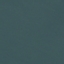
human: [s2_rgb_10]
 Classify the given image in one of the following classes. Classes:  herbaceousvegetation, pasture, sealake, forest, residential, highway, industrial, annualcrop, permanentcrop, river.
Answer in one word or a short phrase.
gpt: SeaLake